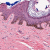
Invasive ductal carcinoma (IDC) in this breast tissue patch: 0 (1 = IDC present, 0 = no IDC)